Aerial crown-view tile of a tropical tree (Barro Colorado Island, Panama), acquired 20240813:
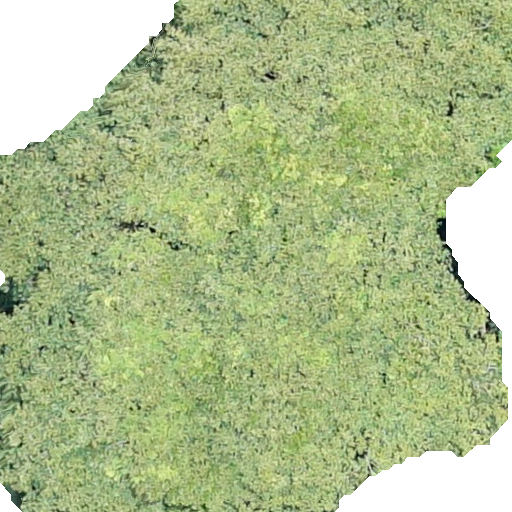
Species: Tachigali panamensis
GBIF accepted scientific name: Tachigali panamensis
Crown area: 398.591 m²